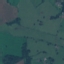
Label: Pasture